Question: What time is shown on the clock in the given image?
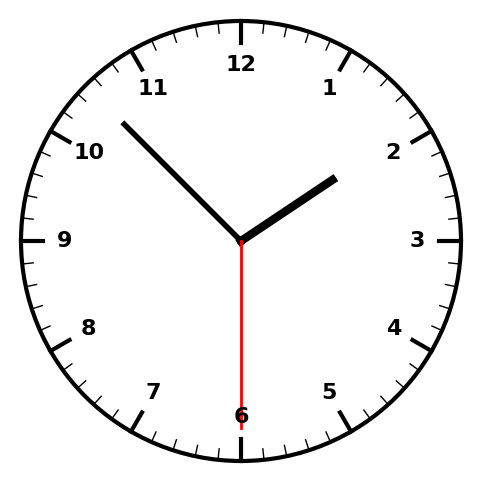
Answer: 01:52:30